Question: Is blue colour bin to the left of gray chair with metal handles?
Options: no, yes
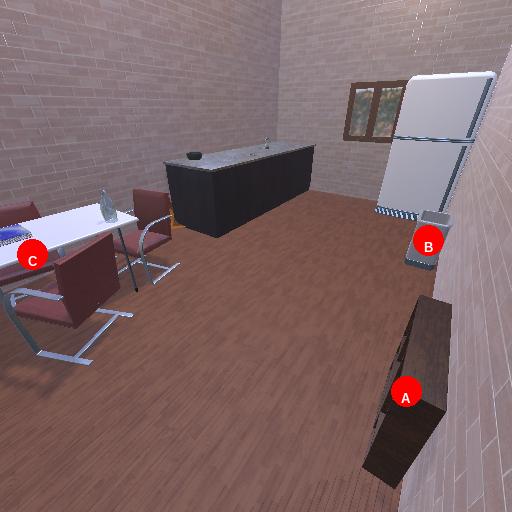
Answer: no